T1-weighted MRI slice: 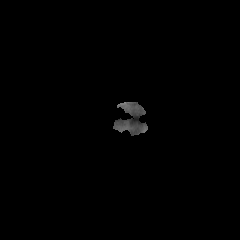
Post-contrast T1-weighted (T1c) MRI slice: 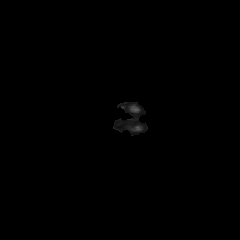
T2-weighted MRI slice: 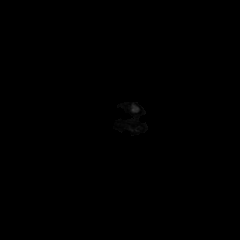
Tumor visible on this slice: no